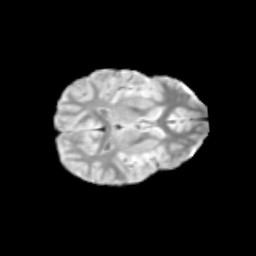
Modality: T2w
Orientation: axial
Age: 13
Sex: female
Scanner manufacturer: siemens
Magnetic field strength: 3 T
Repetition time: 3.8 s
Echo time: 0.07 s